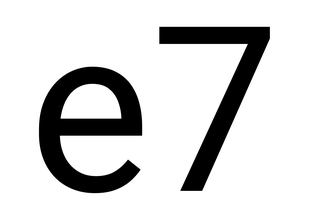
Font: Roboto_Regular